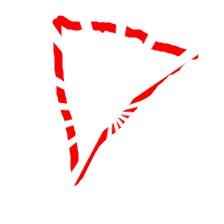
Shape: triangle